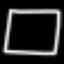
Label: square